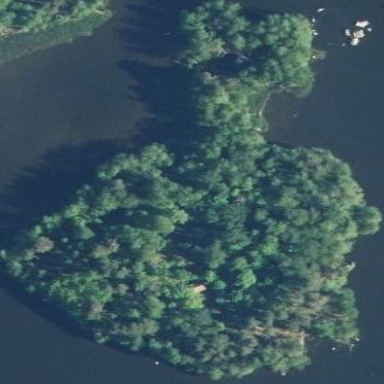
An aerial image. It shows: Islet surrounded by woodland.